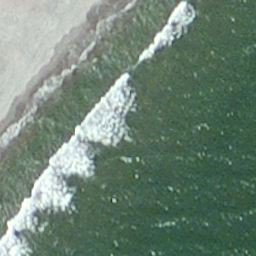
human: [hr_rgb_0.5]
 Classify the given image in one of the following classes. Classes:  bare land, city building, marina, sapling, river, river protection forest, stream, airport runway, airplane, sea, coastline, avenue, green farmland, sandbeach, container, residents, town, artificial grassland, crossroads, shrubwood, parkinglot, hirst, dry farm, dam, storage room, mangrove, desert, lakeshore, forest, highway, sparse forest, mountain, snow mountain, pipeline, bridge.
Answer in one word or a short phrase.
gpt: coastline